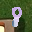
Label: 8